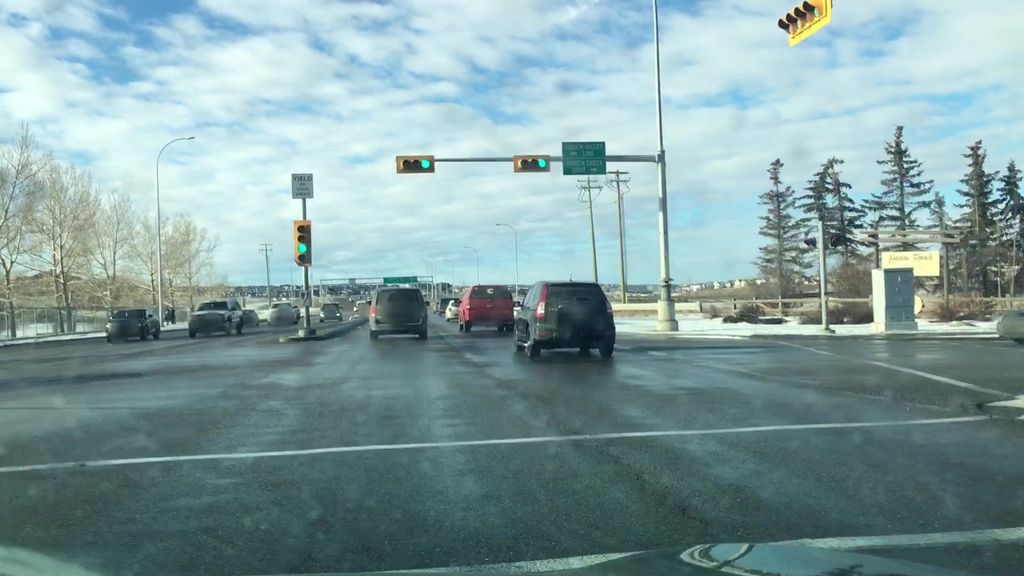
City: calgary